Question: I'm currently making ipad application.
I have create an uiviewcontroller which is appear with modal presentation.
When I open this view, it is blurred and I don't know why...
Look, the left is clear, the right is blur :

My code :
'''
- (IBAction)showView:(id)sender {
Myviewcontroller *myviewcontroller = [[Myviewcontroller alloc] initWithNibName:@"Myviewcontroller" bundle:nil];
myviewcontroller.modalPresentationStyle = UIModalPresentationFormSheet;
myviewcontroller.modalTransitionStyle = UIModalTransitionStyleCoverVertical;
[self presentModalViewController:myviewcontroller animated:YES];
myviewcontroller.view.superview.frame = CGRectMake(0, 0, 635, 400);
myviewcontroller.view.superview.center = self.view.center;
}
'''
Do you have any idea ?
Thanks for you help
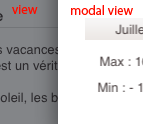
Answer: I guess the width of '635' leads to problems when centering the view:
'''
(1024-635) / 2 = 194,5
(768-635) / 2 = 66,5
'''
Core Graphics handles co-ordinates as floats, not integers, so position views with sub-pixel accuracy is possible and will produce this anti-alias like blur-effect. This is possible because view coordinates are specified with CGRect, which uses CGPoint, where x and y are floats.
Try a width of '636' pixels instead and you should be fine :)